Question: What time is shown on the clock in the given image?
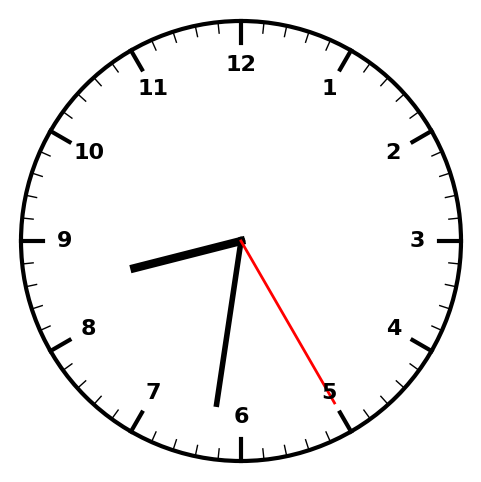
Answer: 08:31:25